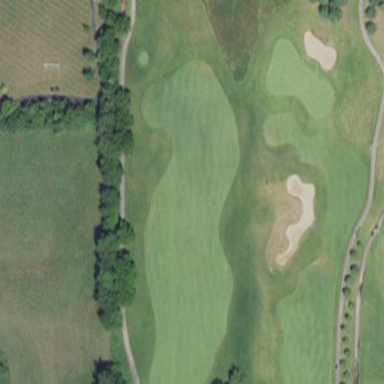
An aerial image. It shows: Golf fairway surrounded by grass.